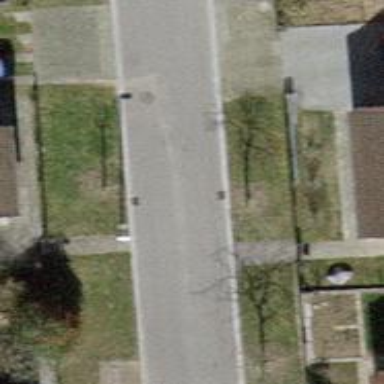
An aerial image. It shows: Avenue lined with broadleaved deciduous trees.